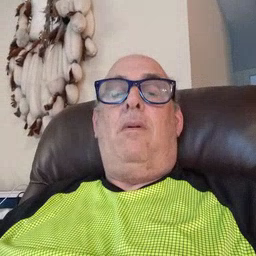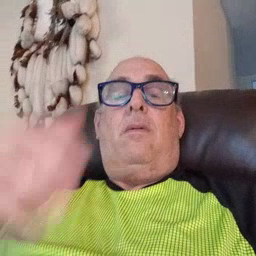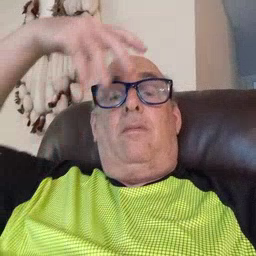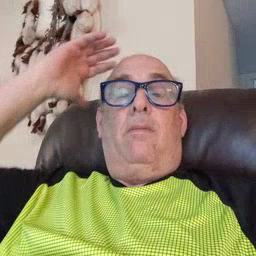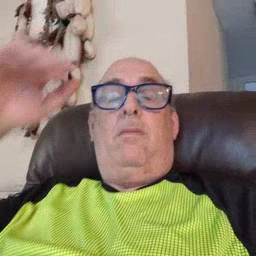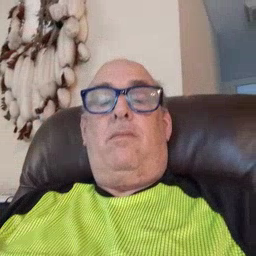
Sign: lion